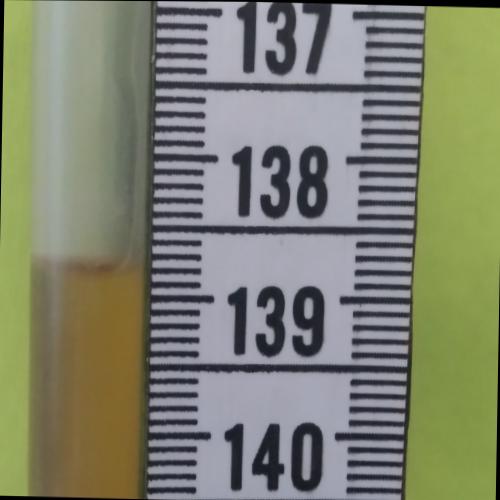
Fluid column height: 138.8 cm